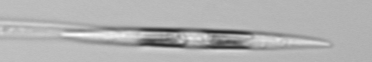
Label: Pseudo-nitzschia